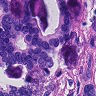
Metastatic tissue present: yes